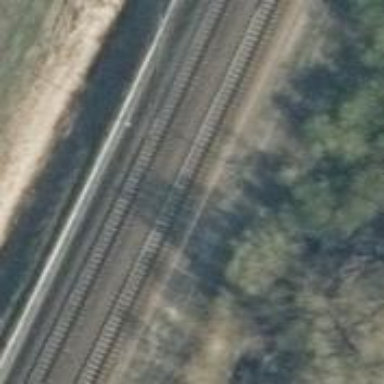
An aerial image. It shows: Railway signal.